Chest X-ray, AP view. Patient: 40 years old, sex M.
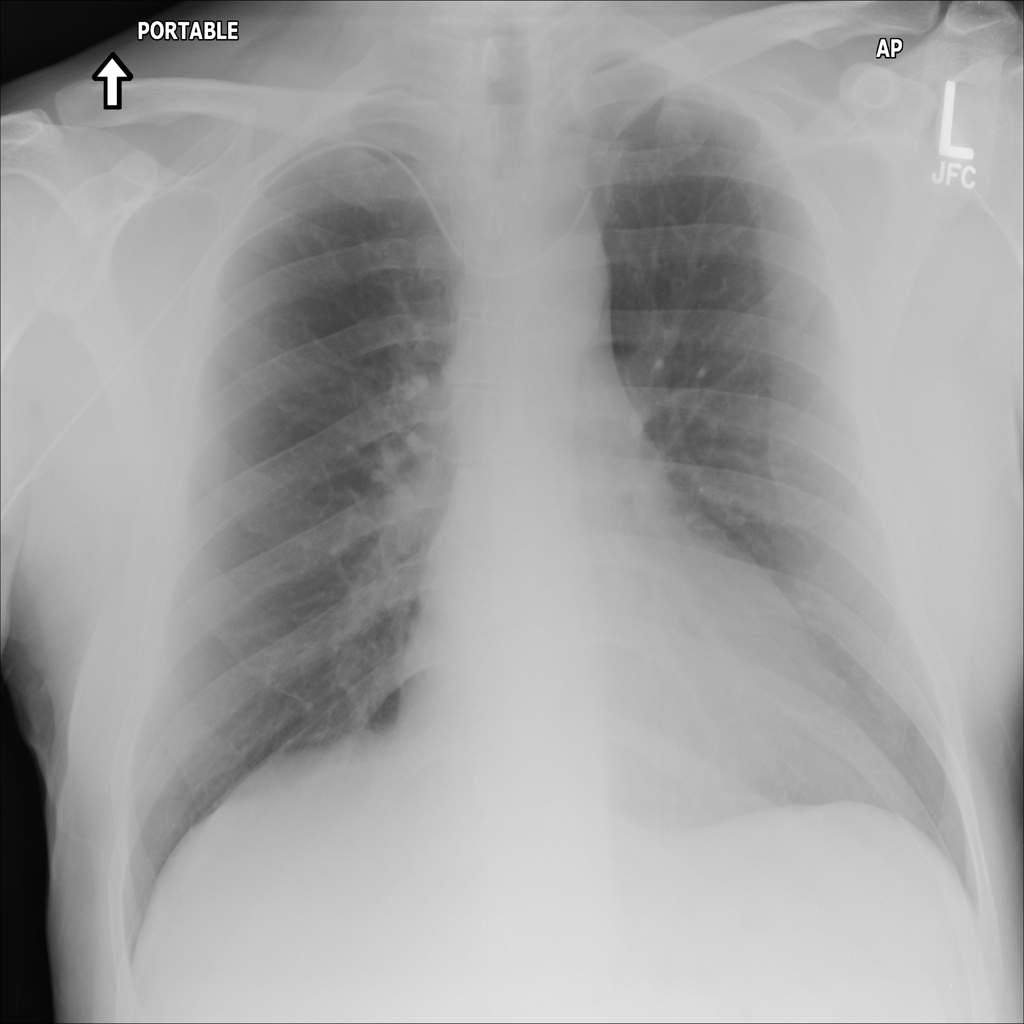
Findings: Atelectasis